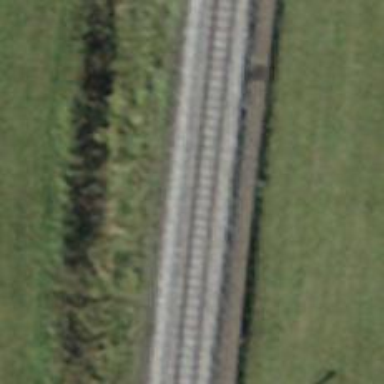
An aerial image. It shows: Narrow-gauge railway with single track. The railway is electrified with contact line.